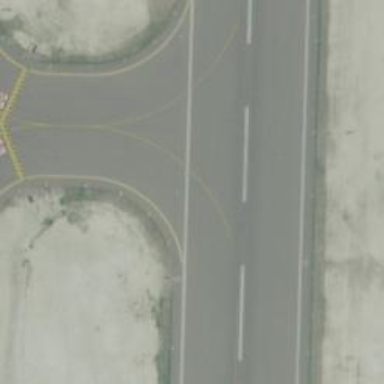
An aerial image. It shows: View of taxiway at the airport.